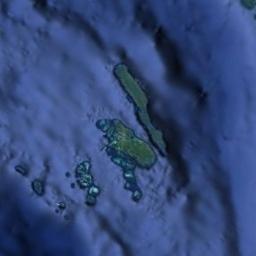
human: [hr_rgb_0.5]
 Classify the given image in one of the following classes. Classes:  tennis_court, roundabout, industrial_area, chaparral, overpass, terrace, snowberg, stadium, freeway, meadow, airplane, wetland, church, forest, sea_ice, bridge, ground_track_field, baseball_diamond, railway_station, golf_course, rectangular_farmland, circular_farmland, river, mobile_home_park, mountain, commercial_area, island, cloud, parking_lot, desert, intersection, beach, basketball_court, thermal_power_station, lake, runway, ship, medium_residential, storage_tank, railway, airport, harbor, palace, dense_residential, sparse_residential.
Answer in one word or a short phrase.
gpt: island